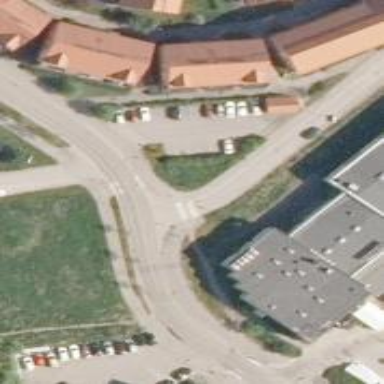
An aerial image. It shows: Asphalt cycleway with crossing.